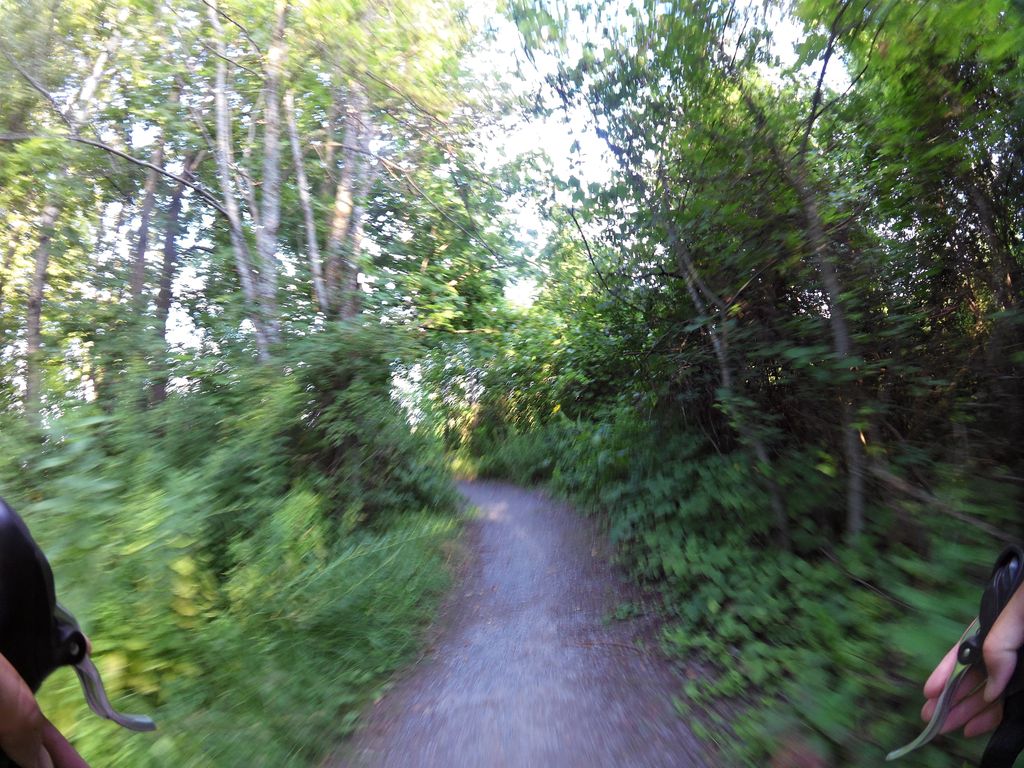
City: ottawa-gatineau